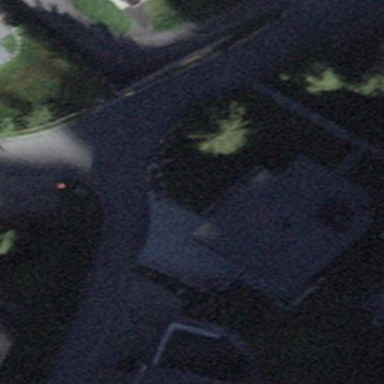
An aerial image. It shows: Building with tile roof.